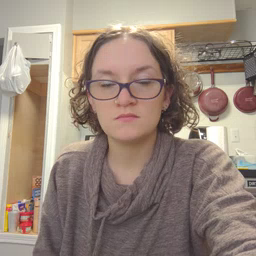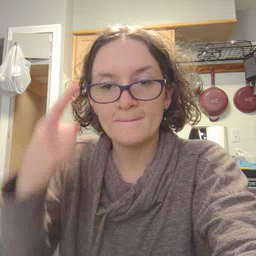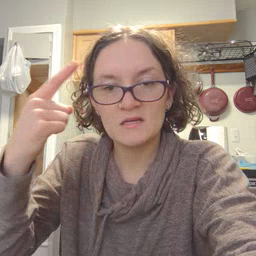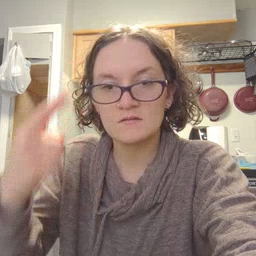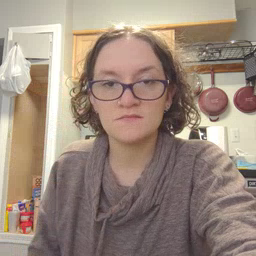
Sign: penny